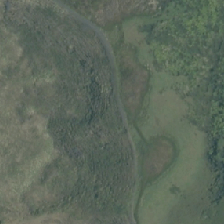
Land cover: low_producing_grassland